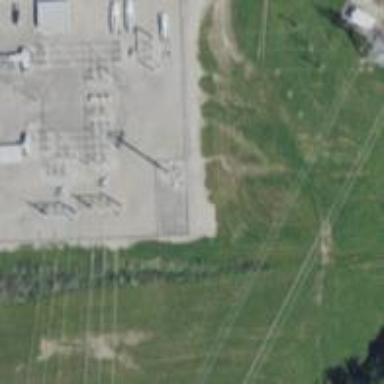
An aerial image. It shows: Distribution level power substation surrounded by fence.